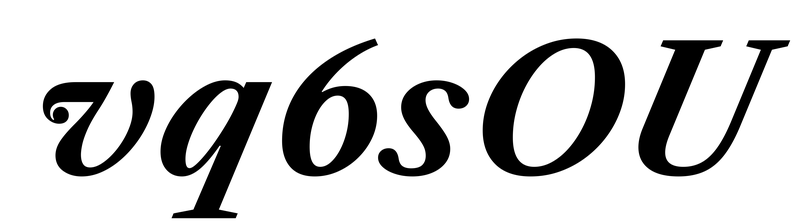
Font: LibreCaslonText-Italic_Bold_Italic